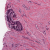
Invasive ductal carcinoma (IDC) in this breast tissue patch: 1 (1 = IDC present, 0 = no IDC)